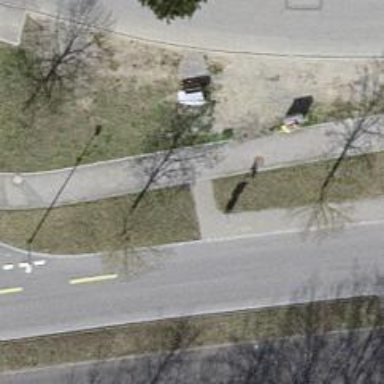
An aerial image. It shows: Bus stop along the road.